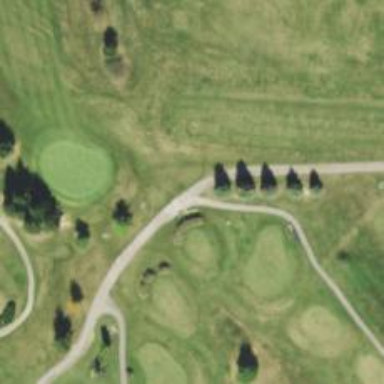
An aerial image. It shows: Golf cartpath that is also road path.